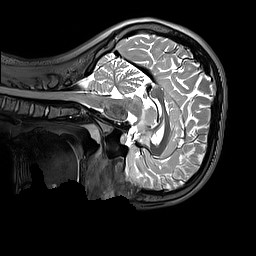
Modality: T2w
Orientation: sagittal
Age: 13
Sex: female
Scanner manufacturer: siemens
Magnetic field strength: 3 T
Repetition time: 3.2 s
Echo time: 0.408 s